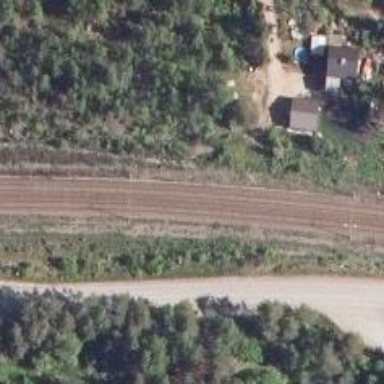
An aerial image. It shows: Railway track with continuous electrified contact lines.